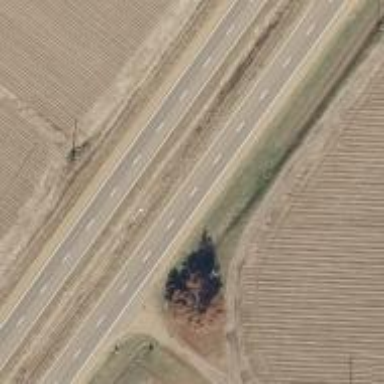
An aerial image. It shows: Trunk highway.